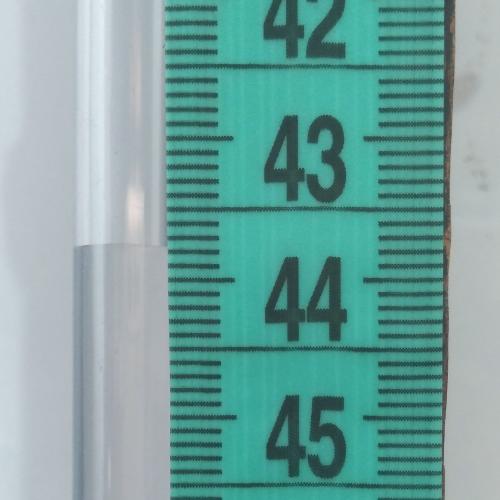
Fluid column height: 43.8 cm